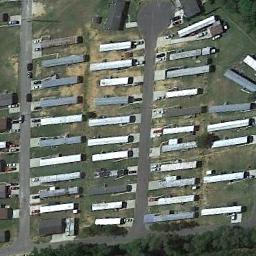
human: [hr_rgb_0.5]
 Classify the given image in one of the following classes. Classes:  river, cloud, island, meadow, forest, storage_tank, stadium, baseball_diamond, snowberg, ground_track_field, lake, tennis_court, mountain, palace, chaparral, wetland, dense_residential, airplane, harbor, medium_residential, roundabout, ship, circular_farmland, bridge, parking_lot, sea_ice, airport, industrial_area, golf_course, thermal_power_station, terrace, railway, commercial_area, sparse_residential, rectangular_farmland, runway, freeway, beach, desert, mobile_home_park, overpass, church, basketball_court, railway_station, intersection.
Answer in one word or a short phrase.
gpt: mobile_home_park